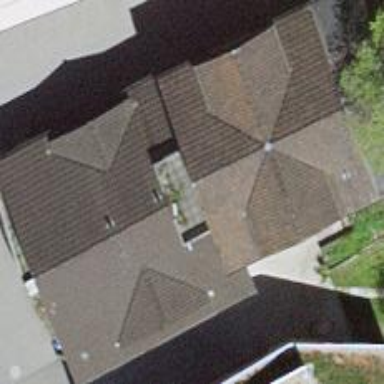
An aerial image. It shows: Simple and straightforward house.